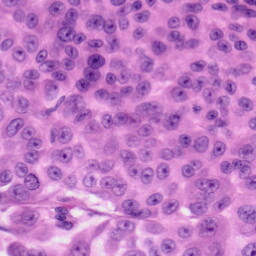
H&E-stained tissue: Skin